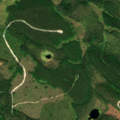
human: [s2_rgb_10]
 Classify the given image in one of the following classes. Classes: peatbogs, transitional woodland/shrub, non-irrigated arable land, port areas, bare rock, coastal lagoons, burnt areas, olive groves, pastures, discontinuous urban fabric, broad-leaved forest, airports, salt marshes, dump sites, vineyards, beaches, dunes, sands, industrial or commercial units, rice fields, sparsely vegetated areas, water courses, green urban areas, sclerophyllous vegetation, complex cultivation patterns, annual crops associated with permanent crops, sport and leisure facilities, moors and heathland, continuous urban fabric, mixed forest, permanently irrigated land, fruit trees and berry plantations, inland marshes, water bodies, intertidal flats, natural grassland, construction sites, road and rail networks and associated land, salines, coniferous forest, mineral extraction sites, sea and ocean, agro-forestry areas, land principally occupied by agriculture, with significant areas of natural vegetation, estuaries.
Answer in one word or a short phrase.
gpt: coniferous forest, transitional woodland/shrub